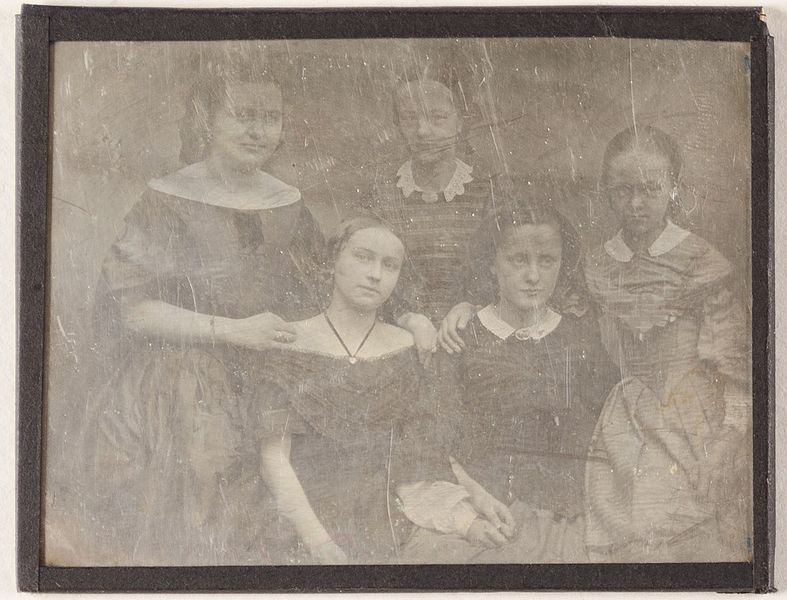
Titel: Fünf unbekannte Frauen (Schwestern?)
Standort: Hamburg
Institution: Museum für Kunst und Gewerbe Hamburg
Schlagwörter: frau, gruppenportrait, portrait, figur, foto, fotografie, photographie, photo, lichtbild, daguerreotypie, bildwerke, angewandte und bildende kunst, hessische systematik, porträt, mädchen, porträtfotografie, porträtphotographie, hüftbild, gruppenporträt